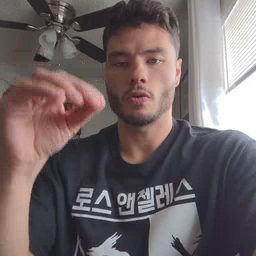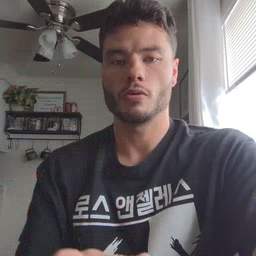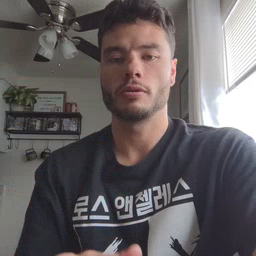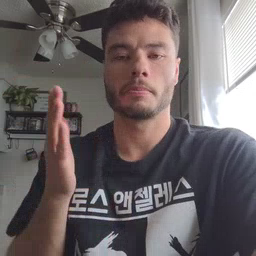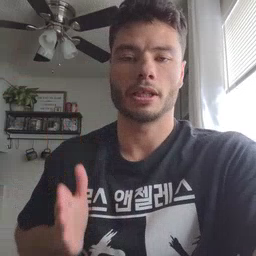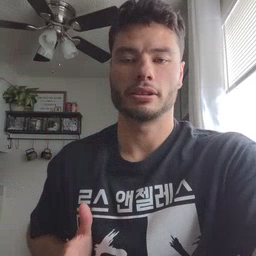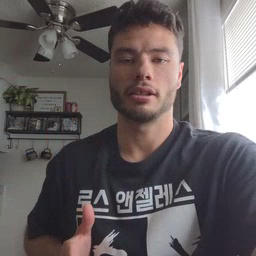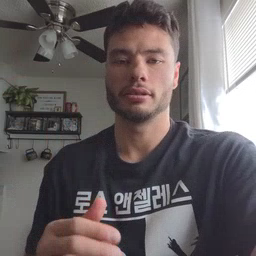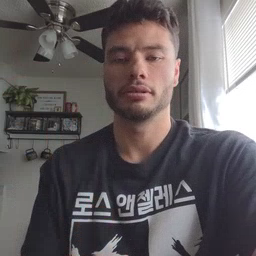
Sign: beside